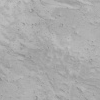
Atmospheric dust classification: not_dusty